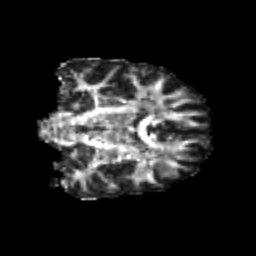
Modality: FA
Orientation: coronal
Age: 25
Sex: male
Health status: healthy
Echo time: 0.074 s